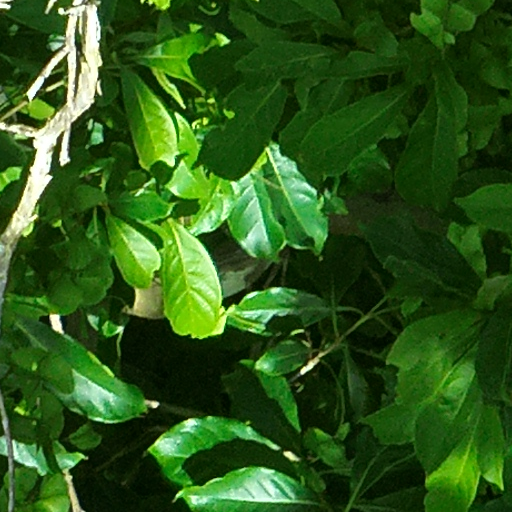
Species: Terminalia oblonga
GBIF accepted scientific name: Terminalia oblonga
Crown area (m\u00b2): 163.379